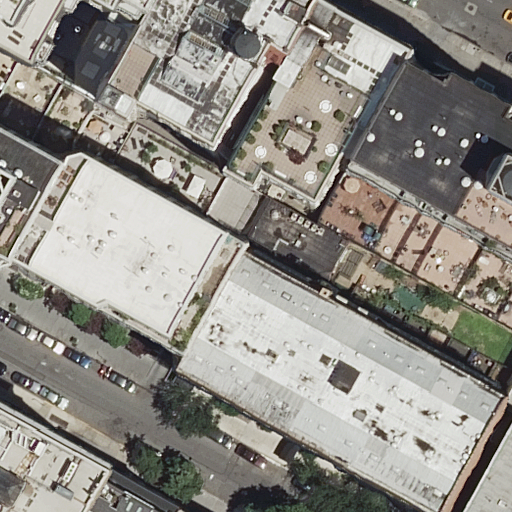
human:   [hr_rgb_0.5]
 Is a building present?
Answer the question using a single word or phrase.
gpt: yes

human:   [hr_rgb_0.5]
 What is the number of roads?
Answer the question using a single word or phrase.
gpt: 2

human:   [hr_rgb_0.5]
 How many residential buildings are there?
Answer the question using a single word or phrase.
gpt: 10

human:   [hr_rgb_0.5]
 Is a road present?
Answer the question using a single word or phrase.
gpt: yes

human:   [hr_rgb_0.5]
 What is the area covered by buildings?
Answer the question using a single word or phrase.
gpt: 7043m2

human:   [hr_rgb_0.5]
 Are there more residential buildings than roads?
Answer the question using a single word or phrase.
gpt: yes

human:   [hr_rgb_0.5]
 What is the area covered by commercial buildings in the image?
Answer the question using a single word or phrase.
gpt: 0m2

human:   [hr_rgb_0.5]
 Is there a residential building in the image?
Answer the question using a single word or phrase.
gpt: yes

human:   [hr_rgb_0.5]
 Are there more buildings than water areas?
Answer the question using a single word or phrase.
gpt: yes

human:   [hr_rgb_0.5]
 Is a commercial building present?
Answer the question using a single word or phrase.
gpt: no

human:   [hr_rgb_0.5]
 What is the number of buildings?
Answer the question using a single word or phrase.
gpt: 10

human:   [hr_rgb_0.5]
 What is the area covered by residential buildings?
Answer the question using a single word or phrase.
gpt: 7043m2

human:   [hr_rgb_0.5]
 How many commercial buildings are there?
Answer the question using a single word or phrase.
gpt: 0

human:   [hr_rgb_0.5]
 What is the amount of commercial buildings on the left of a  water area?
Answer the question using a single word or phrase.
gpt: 0

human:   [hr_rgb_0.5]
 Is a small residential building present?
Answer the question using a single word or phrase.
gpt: yes

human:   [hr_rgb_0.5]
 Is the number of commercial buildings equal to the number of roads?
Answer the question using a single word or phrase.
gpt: no

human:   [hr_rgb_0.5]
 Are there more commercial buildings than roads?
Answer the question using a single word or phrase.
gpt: no

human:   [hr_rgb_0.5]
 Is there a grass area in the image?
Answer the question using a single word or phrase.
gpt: no

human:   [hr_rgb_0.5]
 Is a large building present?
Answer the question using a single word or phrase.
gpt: yes

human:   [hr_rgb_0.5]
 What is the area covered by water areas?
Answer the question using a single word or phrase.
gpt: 0m2

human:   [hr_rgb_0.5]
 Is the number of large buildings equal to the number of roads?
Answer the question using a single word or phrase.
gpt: no

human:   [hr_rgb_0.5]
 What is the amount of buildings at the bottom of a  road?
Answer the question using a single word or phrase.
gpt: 7

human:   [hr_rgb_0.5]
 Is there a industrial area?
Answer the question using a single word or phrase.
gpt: no

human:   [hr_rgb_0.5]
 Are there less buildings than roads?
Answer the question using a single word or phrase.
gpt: no

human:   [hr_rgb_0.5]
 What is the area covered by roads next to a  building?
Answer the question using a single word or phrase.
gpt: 0m2

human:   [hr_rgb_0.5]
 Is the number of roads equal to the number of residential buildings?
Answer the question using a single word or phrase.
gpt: no

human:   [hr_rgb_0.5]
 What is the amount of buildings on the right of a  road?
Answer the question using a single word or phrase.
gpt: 5

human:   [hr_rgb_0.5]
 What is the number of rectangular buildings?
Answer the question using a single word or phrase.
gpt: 4

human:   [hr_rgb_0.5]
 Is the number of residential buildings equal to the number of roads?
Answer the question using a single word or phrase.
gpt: no

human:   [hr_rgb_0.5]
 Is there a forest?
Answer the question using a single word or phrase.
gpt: no

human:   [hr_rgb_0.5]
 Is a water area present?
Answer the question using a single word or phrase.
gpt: no

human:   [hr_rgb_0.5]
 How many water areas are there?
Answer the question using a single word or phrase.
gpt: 0

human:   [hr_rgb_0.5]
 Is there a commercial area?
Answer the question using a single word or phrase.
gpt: no

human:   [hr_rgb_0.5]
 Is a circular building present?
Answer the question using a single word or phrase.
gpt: no

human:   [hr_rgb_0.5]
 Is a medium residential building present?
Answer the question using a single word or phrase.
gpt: yes

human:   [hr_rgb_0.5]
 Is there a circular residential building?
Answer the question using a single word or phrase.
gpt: no

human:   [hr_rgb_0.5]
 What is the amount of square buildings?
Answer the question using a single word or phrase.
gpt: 0

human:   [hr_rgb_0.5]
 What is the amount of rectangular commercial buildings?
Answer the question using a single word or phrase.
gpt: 0

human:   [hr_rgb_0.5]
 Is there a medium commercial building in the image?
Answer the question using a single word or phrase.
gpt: no

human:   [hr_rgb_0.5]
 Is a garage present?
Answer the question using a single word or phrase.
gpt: no

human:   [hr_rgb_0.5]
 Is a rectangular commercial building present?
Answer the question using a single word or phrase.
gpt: no

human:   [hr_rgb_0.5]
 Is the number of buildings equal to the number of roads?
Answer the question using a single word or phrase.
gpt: no

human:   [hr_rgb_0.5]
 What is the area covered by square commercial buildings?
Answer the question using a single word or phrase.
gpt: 0m2

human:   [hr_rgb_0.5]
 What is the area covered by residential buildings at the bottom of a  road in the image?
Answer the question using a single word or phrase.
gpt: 5165m2

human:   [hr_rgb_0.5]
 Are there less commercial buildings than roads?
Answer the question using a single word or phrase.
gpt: yes

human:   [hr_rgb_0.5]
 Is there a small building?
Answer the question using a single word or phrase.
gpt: yes

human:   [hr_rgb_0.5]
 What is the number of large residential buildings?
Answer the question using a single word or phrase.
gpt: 5

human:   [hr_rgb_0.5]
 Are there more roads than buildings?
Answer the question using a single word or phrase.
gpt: no

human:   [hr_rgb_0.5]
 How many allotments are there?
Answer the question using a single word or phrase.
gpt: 0

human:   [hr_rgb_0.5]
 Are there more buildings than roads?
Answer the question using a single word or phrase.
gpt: yes

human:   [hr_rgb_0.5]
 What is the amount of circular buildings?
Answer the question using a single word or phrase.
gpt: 0

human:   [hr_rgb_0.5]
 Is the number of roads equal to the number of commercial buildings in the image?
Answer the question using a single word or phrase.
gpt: no

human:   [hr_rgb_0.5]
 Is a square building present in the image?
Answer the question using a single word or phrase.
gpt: no

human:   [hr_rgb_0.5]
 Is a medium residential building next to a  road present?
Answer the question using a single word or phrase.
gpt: yes

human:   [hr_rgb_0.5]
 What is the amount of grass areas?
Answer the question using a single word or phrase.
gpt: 0

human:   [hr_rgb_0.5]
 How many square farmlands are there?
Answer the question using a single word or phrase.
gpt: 0

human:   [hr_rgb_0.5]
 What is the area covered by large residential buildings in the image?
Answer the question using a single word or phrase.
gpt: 6196m2

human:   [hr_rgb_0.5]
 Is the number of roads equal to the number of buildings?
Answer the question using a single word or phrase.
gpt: no

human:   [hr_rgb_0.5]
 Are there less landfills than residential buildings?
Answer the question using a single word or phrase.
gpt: yes

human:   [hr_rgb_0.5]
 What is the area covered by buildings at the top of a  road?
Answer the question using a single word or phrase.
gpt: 4624m2

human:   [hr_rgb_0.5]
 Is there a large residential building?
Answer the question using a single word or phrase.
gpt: yes

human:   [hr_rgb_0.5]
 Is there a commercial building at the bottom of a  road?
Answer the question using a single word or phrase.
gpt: no

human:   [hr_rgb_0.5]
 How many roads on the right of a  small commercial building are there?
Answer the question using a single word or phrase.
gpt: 0

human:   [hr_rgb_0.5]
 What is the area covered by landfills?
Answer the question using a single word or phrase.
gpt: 0m2